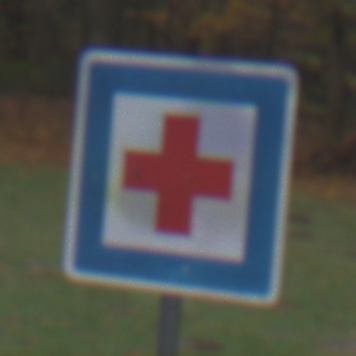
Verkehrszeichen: ErsteHilfe
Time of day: SunriseSunset
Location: Outdoor (Nature)
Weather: PartlyCloudy
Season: Autumn
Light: Natural